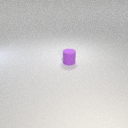
small purple rubber cylinder